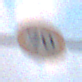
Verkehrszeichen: Geschwindigkeit70
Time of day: SunriseSunset
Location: Outdoor (Nature)
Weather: PartlyCloudy
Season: NotSpecified
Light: Natural